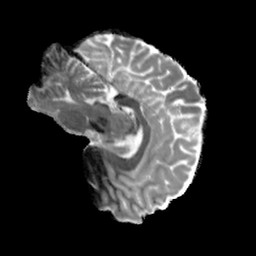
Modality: MD
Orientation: sagittal
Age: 24
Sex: female
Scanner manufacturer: siemens
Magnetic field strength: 6.98 T
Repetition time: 7.776 s
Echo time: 0.076 s